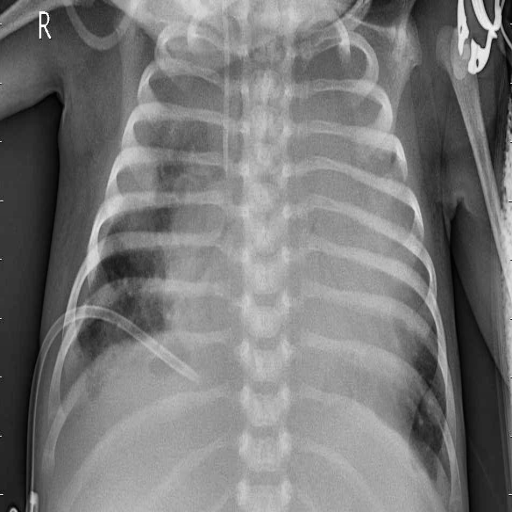
Finding: PNEUMONIA